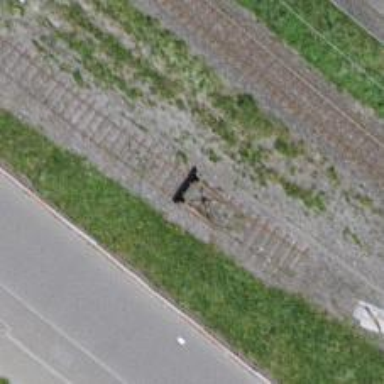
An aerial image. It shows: Railway buffer stop.